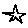
Label: star